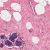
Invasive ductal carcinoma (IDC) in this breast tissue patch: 0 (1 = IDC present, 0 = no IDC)